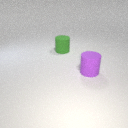
large purple rubber cylinder to the right of large green rubber cylinder